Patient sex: F
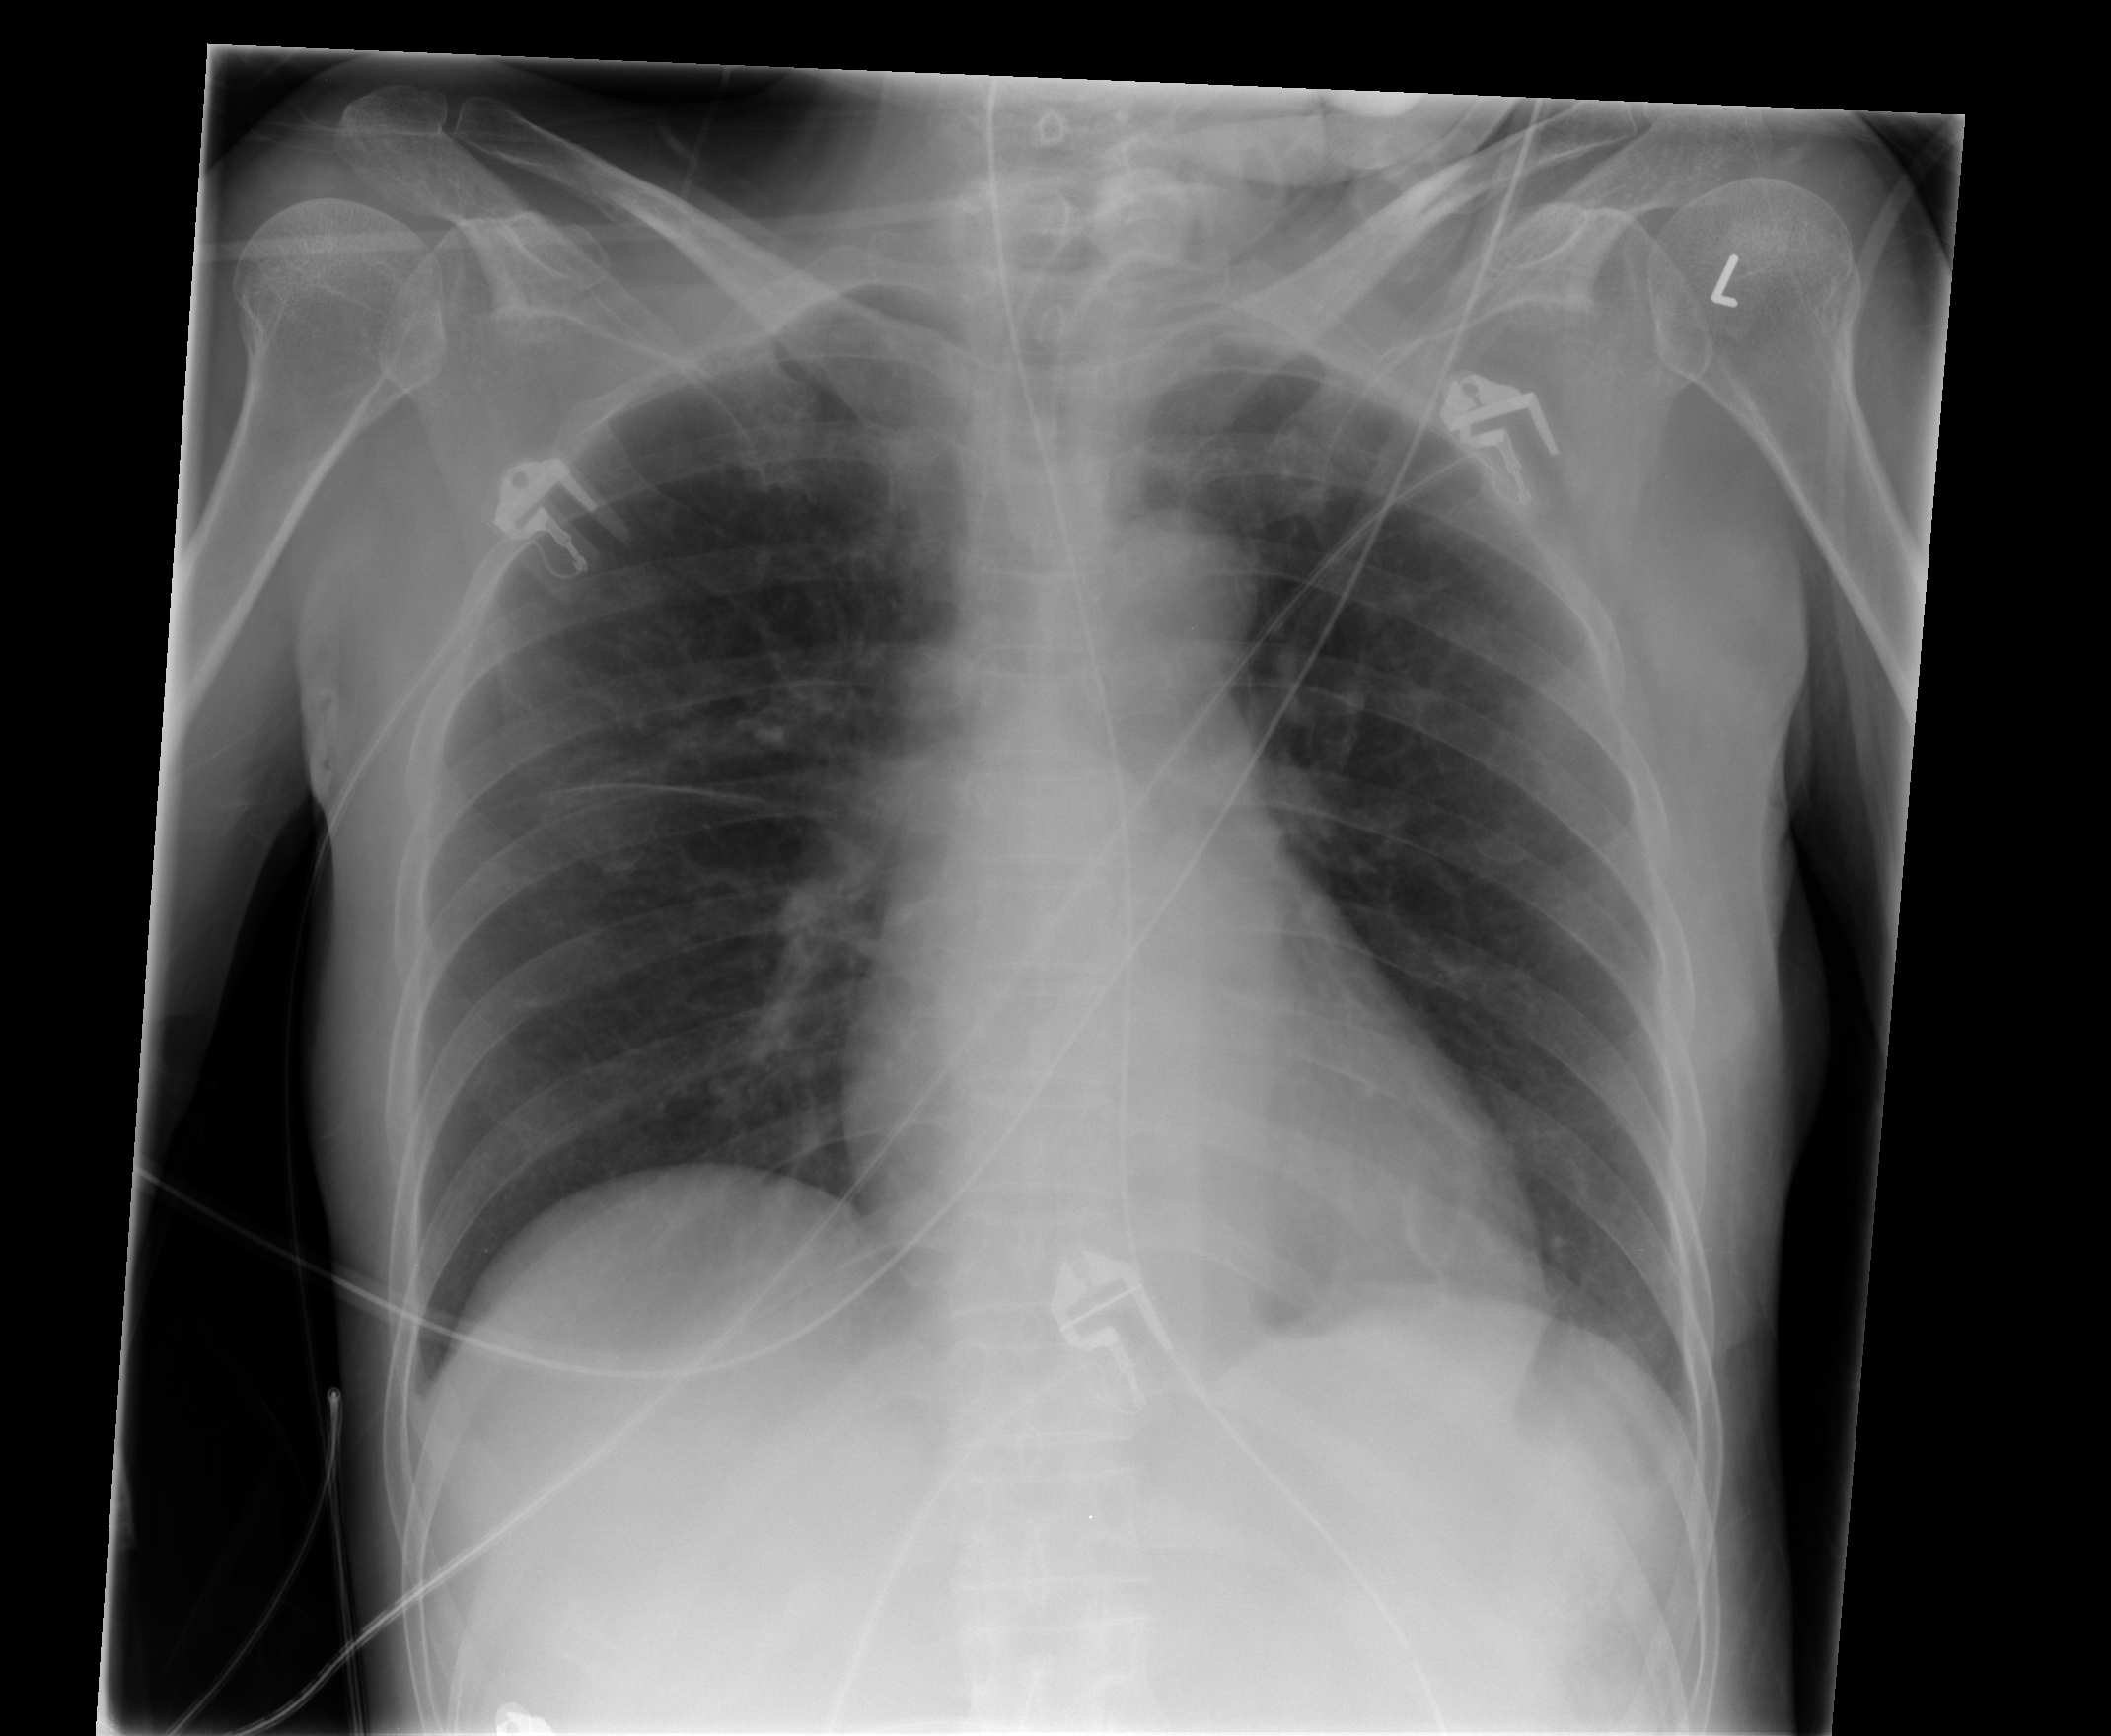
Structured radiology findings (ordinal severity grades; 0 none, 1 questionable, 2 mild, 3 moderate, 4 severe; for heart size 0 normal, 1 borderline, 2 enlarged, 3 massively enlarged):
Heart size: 0
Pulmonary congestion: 2
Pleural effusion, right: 1
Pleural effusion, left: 2
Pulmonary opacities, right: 0
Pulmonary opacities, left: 0
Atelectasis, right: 2
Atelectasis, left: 0